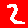
Digit: 2